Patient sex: M
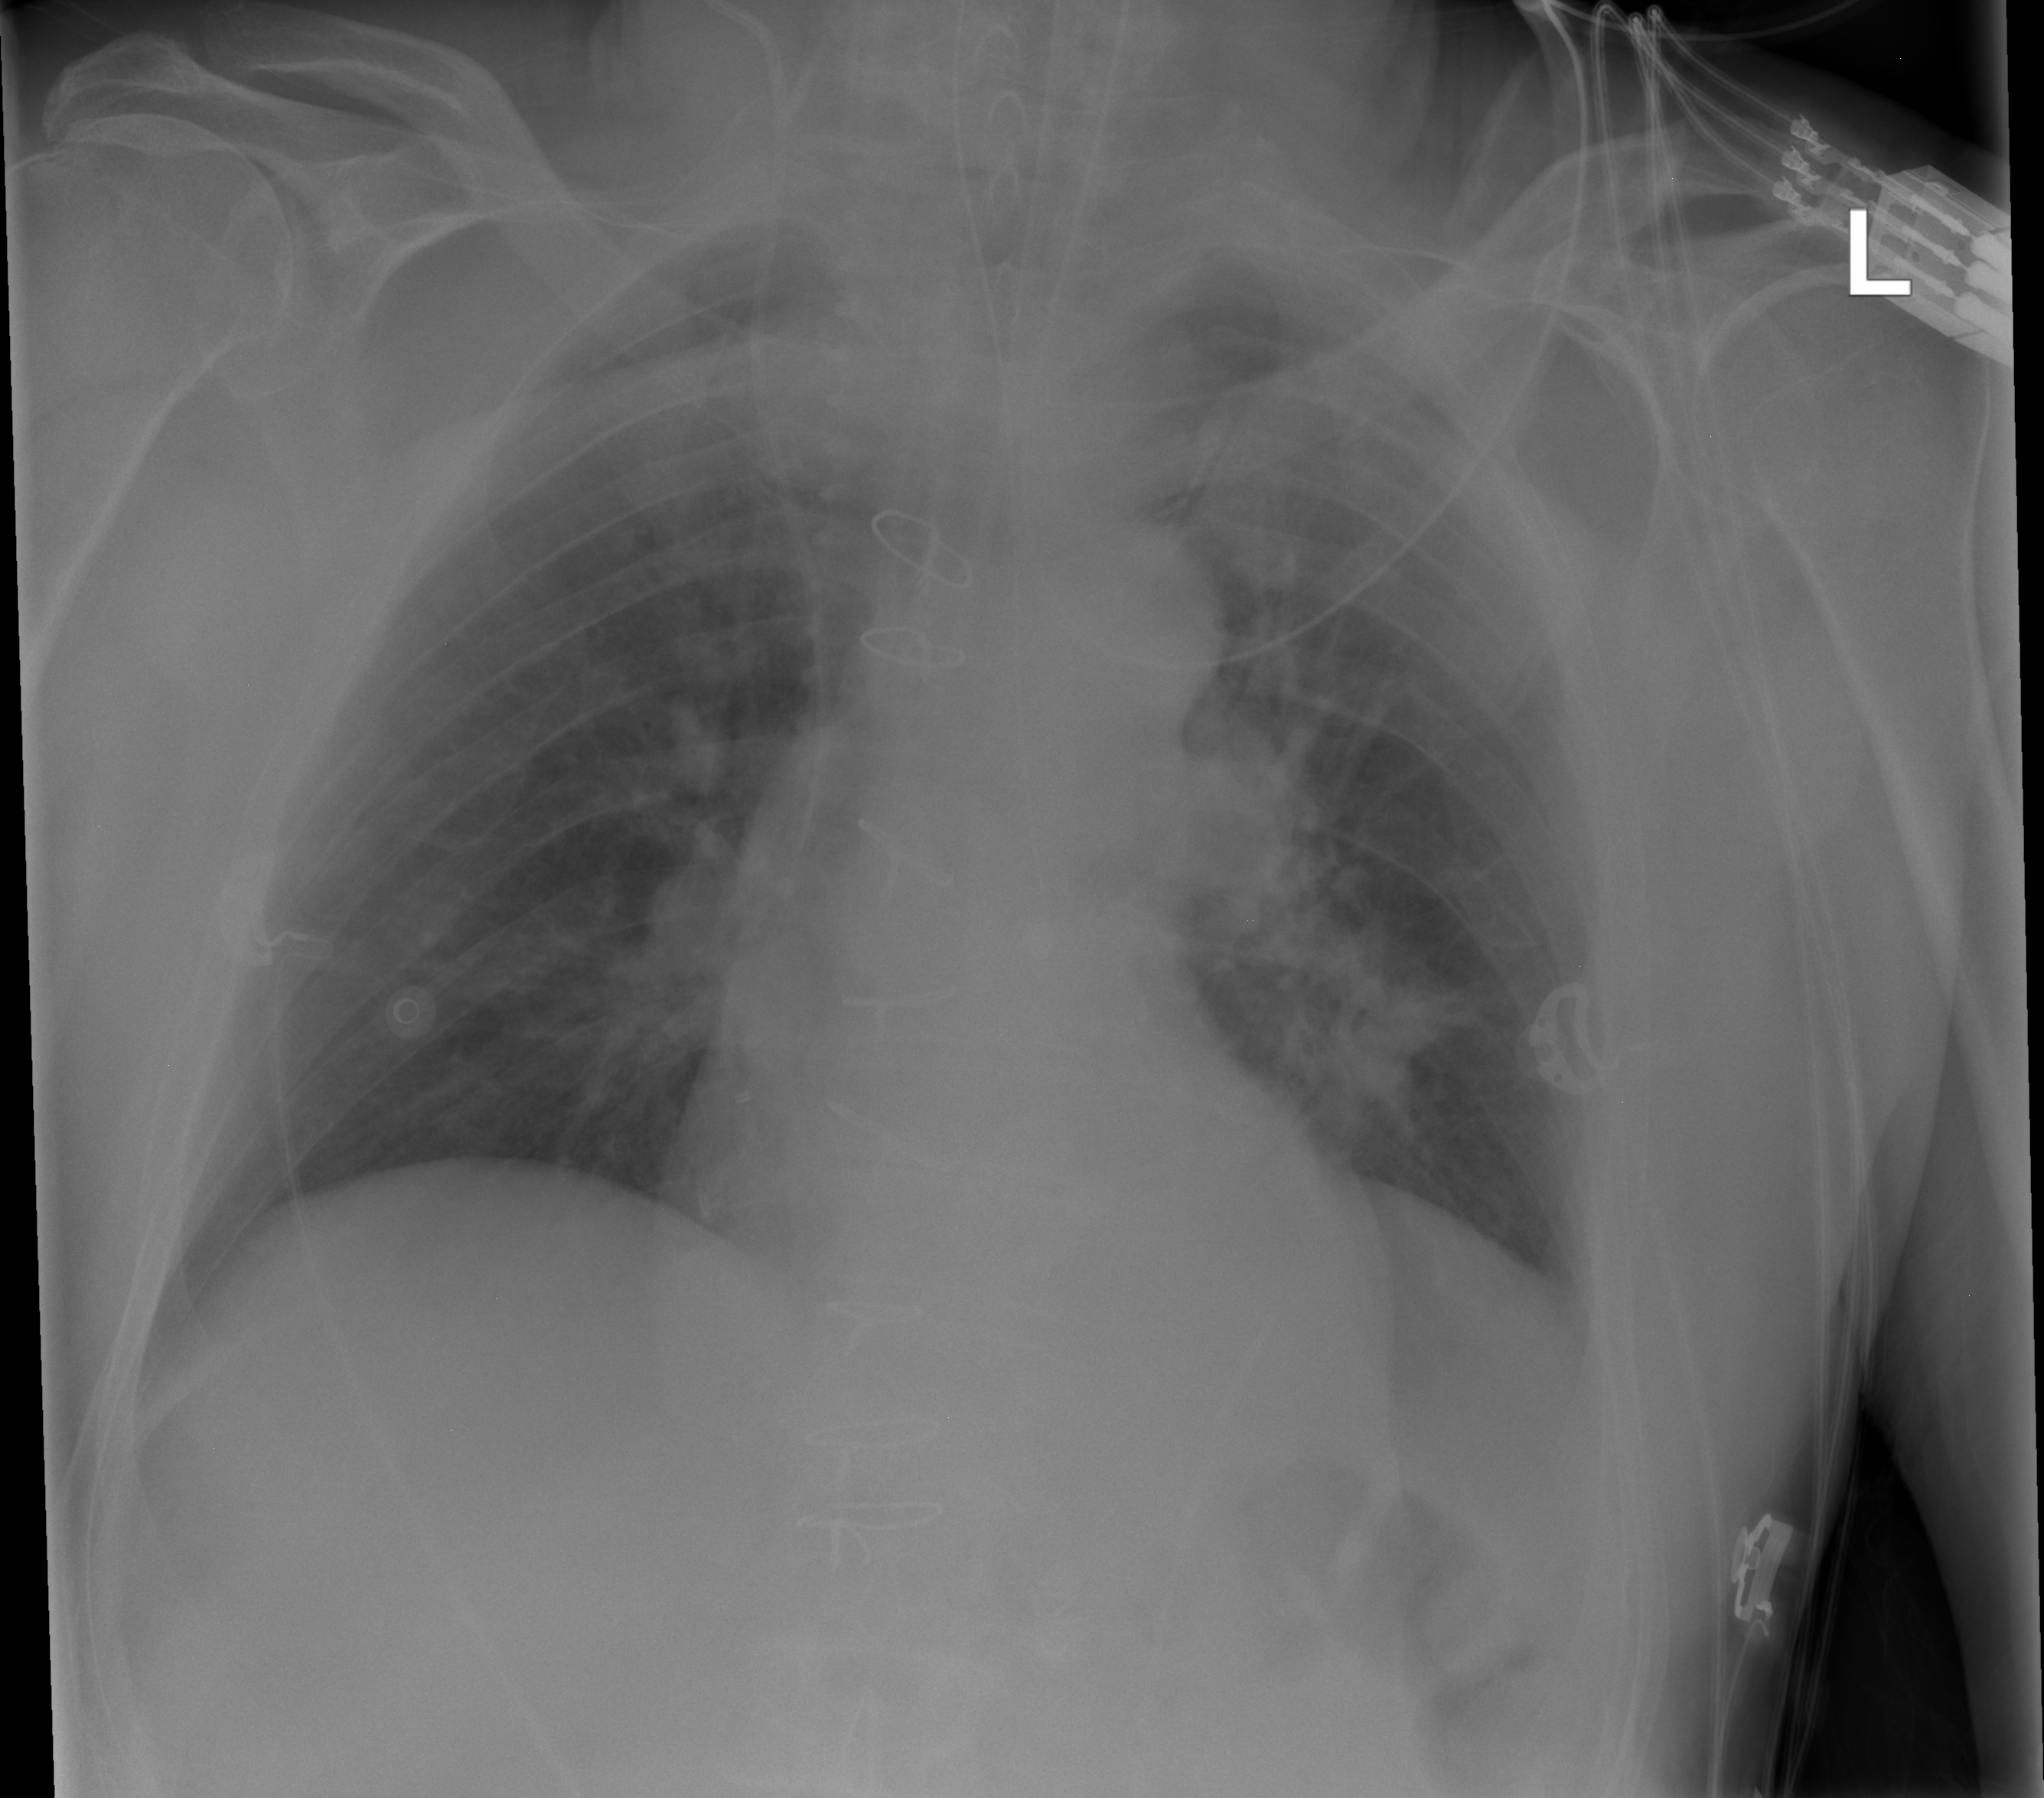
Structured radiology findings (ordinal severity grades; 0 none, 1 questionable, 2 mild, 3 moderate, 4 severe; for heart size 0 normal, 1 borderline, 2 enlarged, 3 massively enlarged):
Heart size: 0
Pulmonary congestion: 0
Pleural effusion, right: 0
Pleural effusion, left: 0
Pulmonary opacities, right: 0
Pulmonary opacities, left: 2
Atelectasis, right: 0
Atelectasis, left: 2